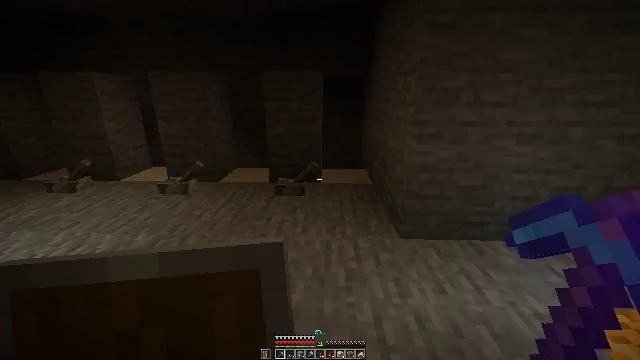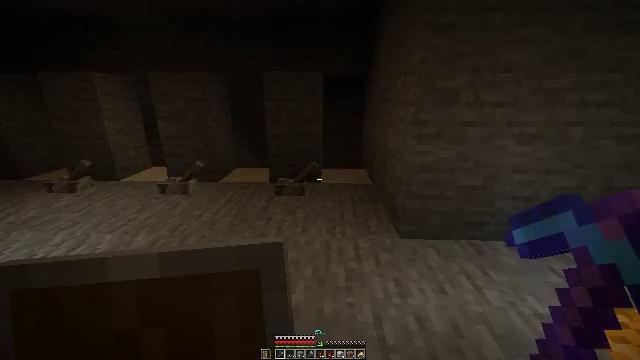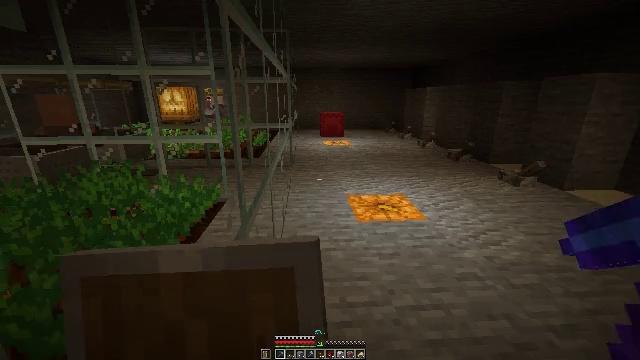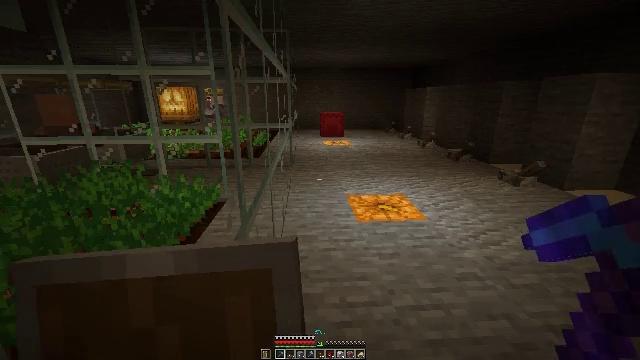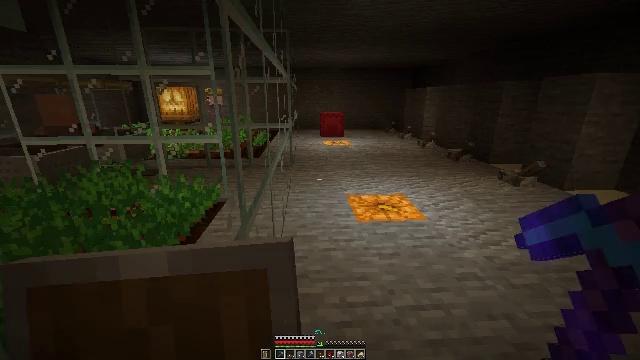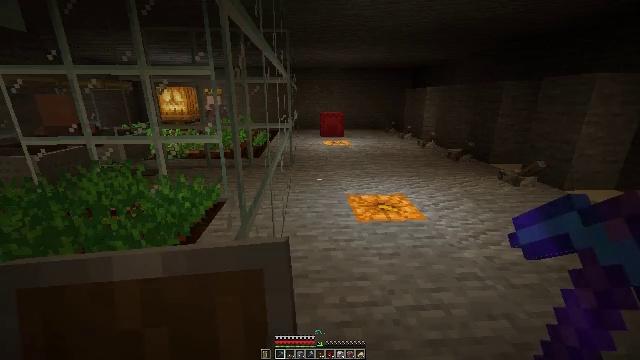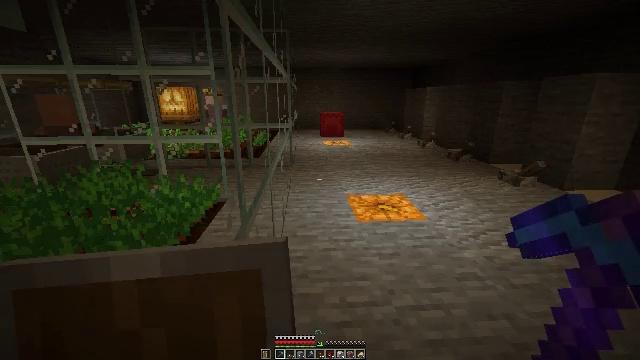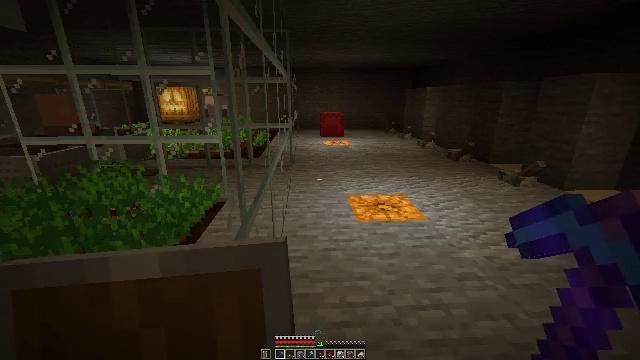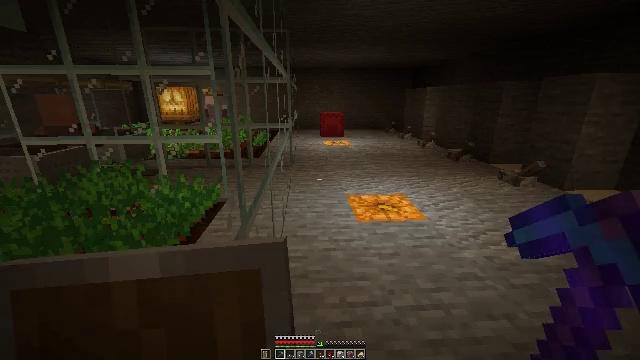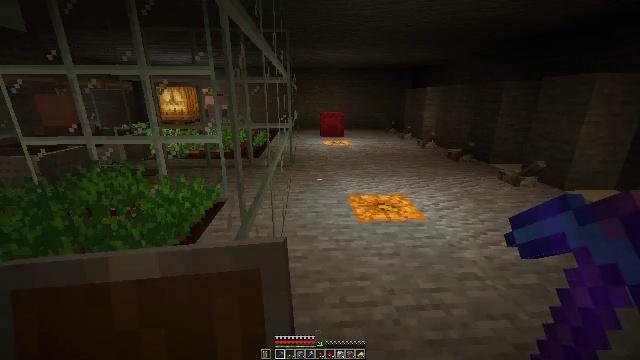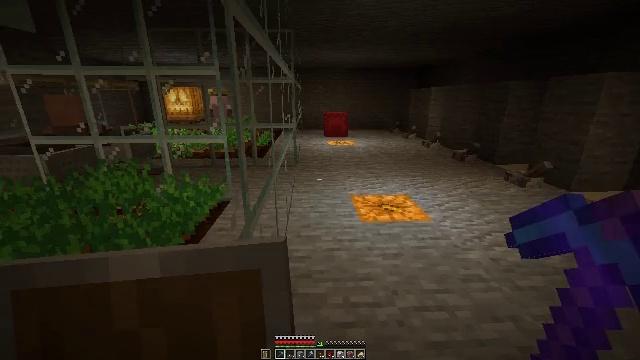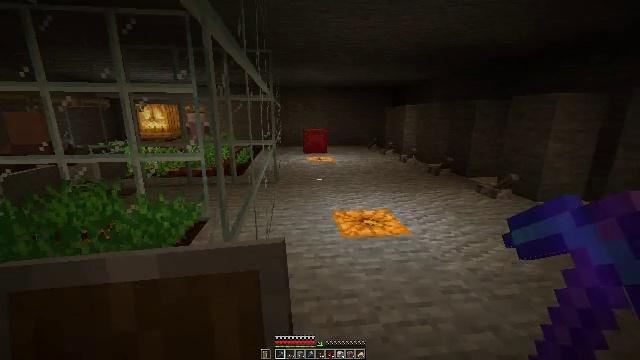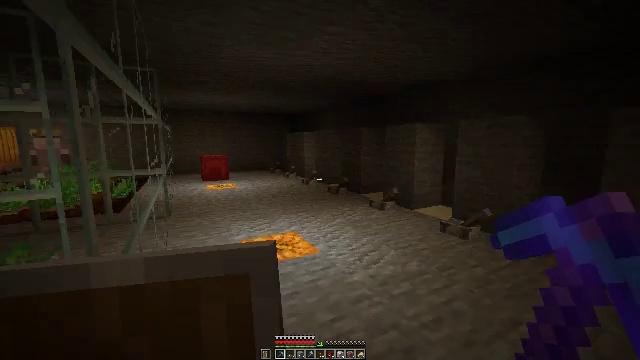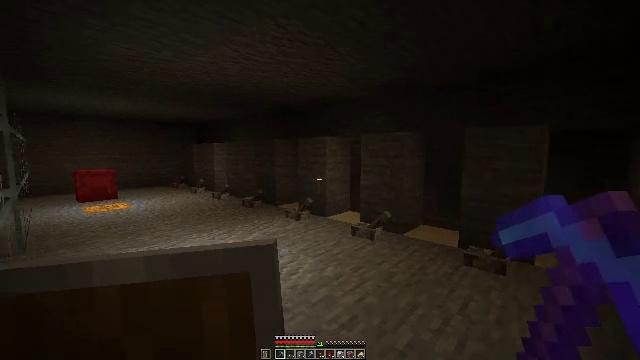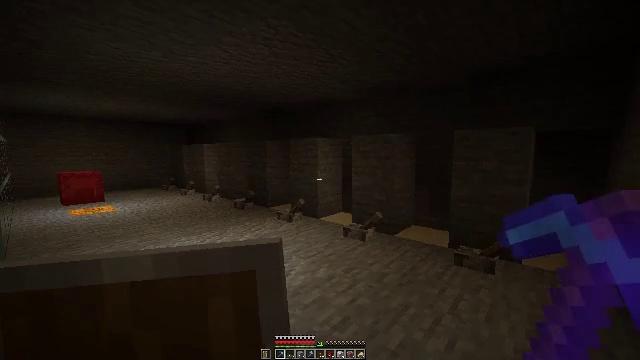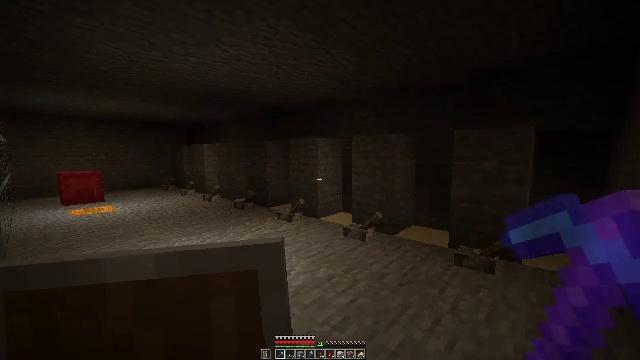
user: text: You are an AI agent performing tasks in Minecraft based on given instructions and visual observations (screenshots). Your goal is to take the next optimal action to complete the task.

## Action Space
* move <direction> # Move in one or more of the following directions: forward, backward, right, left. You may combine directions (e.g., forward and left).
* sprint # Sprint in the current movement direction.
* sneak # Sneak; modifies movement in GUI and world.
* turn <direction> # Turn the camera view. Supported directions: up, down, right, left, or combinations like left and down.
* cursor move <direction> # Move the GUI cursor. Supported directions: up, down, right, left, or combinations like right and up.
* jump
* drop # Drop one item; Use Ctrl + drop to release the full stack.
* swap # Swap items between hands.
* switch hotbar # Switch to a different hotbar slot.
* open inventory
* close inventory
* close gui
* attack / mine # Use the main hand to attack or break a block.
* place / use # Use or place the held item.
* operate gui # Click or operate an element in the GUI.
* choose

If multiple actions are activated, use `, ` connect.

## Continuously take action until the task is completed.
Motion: motion action
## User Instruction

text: craft item air
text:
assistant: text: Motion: no_op
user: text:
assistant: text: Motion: turn left
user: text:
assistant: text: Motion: no_op
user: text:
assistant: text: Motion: no_op
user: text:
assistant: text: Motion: no_op
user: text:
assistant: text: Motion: no_op
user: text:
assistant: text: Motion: no_op
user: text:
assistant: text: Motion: no_op
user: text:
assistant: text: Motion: no_op
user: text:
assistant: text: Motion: no_op
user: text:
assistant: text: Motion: turn right and up
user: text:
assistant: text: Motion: turn right and up
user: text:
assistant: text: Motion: turn right and up
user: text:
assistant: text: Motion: turn right
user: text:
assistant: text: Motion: no_op
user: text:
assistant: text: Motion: no_op
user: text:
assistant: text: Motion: no_op
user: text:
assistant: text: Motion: no_op
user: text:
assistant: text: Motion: no_op
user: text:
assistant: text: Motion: no_op
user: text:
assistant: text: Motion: no_op
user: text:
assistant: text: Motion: no_op
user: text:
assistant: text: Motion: no_op
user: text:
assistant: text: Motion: no_op
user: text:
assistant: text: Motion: no_op
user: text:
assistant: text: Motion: move forward, turn right and up
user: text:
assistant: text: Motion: move forward, turn right
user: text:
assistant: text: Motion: move forward, turn right and up
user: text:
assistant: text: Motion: move forward
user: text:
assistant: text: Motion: move forward